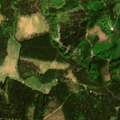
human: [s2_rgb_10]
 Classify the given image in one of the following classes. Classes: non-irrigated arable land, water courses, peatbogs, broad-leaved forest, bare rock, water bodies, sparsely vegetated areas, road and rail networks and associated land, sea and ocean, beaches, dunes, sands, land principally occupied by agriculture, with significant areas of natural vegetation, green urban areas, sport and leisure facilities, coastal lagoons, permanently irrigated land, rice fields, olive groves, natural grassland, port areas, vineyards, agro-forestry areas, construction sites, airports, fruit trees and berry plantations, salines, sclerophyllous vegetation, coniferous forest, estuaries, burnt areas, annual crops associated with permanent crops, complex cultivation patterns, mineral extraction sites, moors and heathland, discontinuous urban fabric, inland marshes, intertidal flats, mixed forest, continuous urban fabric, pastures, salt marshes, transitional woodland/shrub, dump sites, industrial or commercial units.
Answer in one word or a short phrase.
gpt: broad-leaved forest, coniferous forest, mixed forest, natural grassland